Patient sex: F
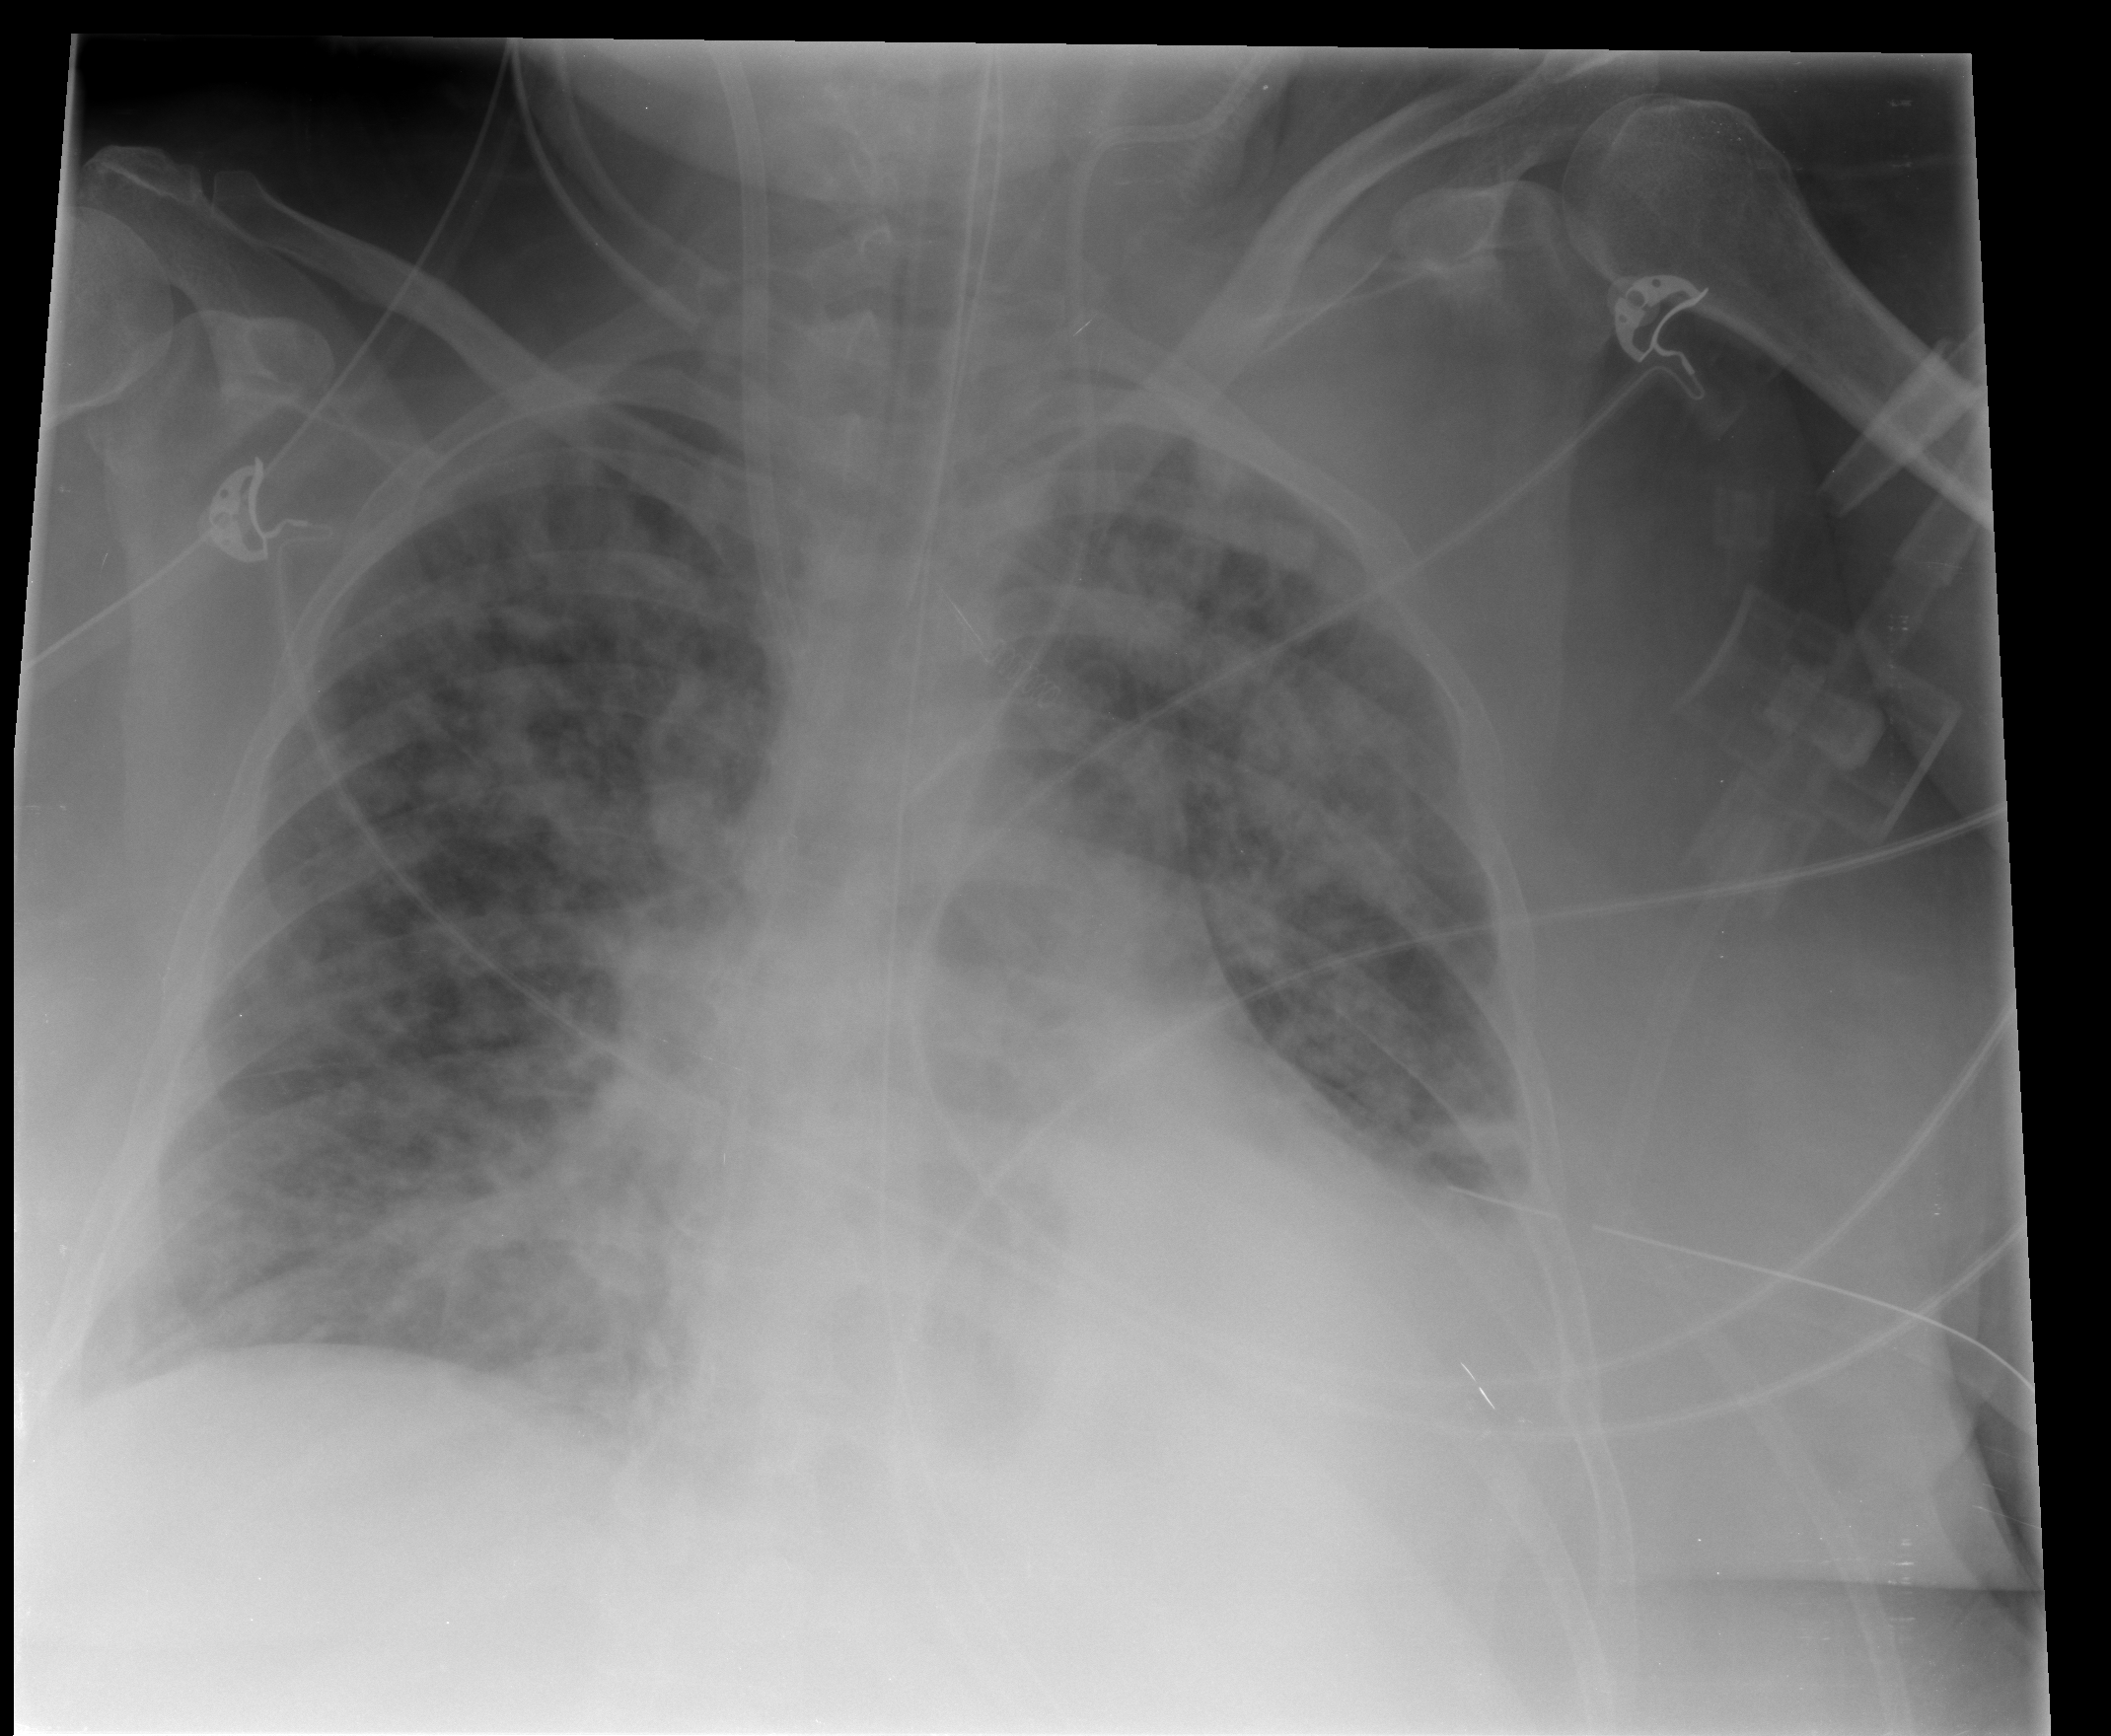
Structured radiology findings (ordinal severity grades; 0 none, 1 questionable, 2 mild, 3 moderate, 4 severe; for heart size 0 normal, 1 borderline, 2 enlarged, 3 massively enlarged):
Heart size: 2
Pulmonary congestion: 2
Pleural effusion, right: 0
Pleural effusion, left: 0
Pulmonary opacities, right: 3
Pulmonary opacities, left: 3
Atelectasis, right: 2
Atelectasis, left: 2